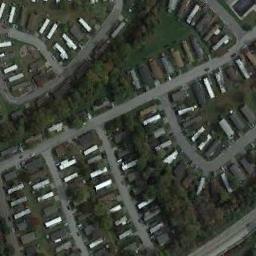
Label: mobile_home_park